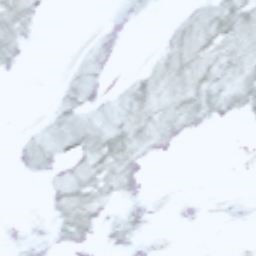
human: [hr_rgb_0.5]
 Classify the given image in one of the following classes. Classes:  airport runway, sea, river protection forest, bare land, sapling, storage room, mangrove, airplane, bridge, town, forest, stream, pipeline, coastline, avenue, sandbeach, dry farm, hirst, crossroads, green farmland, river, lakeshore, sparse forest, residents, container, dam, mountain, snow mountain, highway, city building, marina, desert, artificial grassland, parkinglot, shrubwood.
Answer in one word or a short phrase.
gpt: snow mountain